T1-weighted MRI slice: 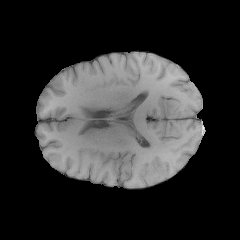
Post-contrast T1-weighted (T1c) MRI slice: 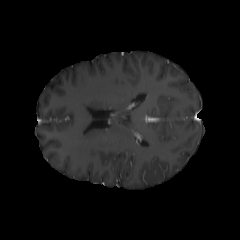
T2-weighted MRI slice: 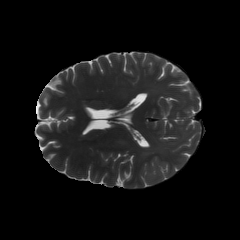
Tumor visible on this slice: yes